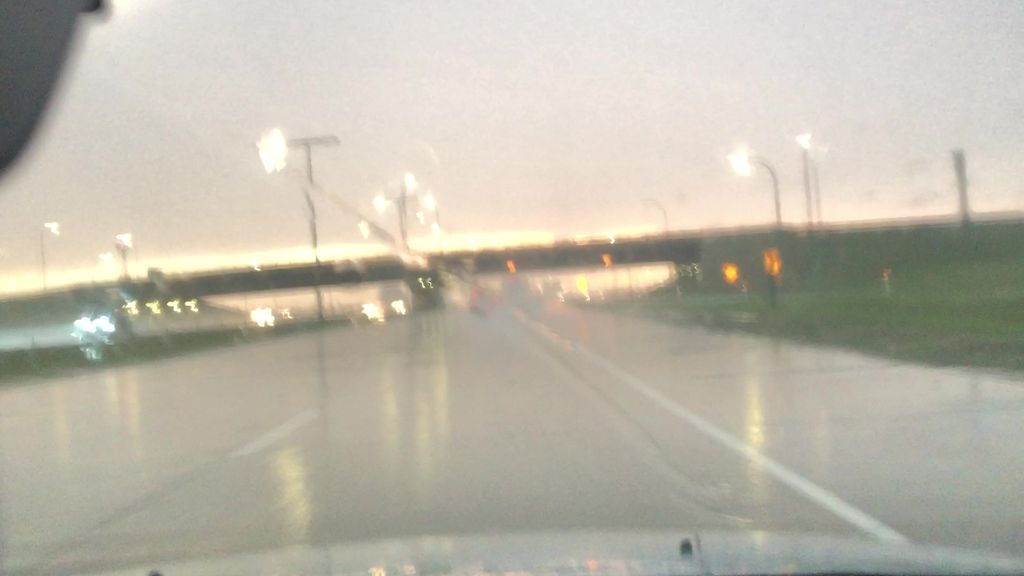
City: edmonton